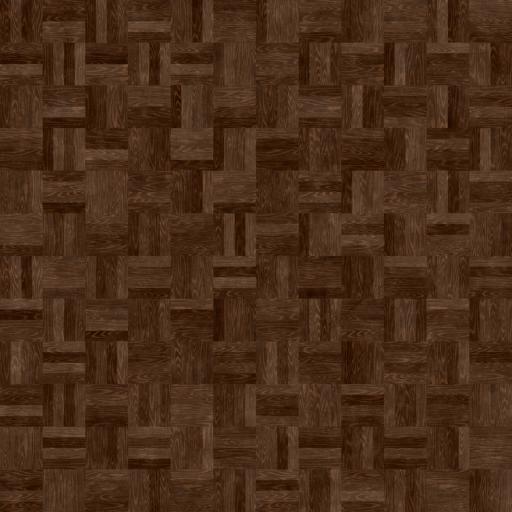
Tags: clean dark floor flooring parquet shiny wood wooden